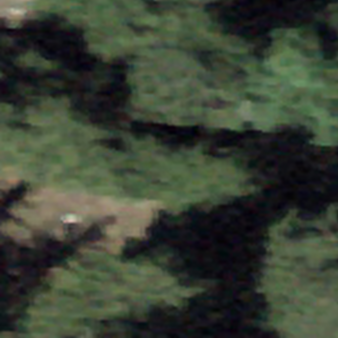
Label: other